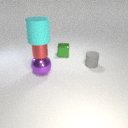
large purple metal sphere below small red metal cylinder